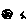
Label: moon